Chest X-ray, AP view. Patient: 5 years old, sex F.
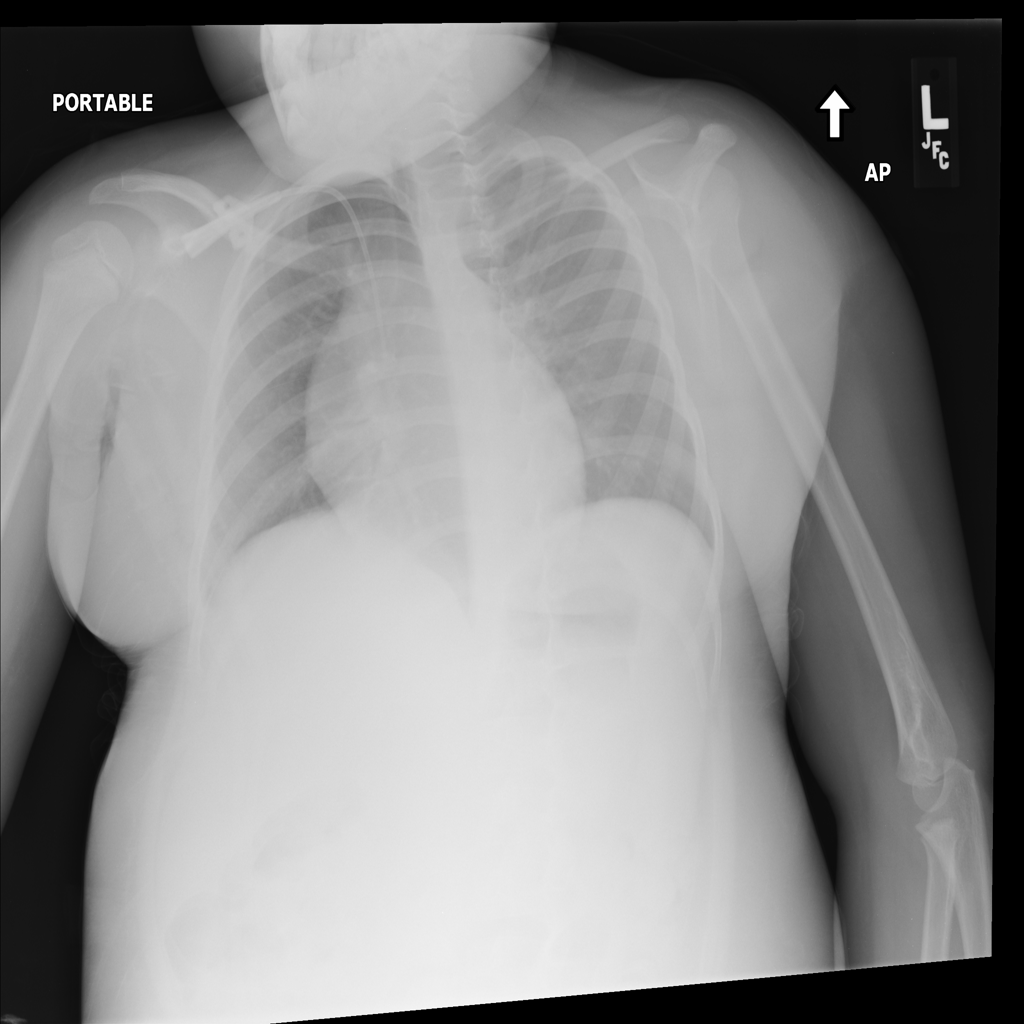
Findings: Infiltration